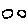
Label: circle